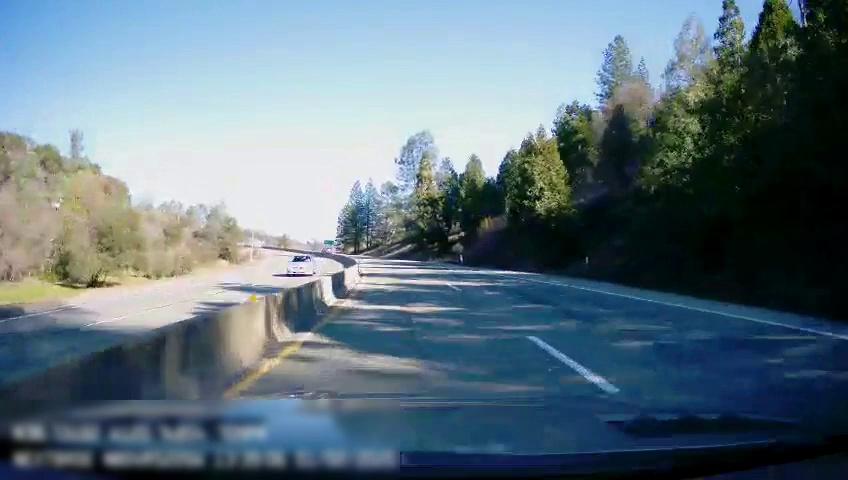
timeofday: Day
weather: Sunny
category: Drivable Space
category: Drivable Space
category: Vehicles | Car
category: Lanes | Opposite Lane
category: Lanes | Opposite Lane
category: Lanes | Current Lane
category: Lanes | Current Lane
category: Lanes | Alternate Lane
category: Traffic | Signs